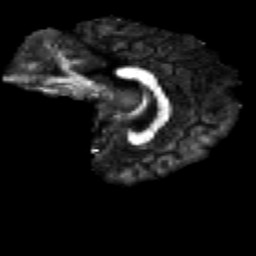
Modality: FA
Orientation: sagittal
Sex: female
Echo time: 0.114 s